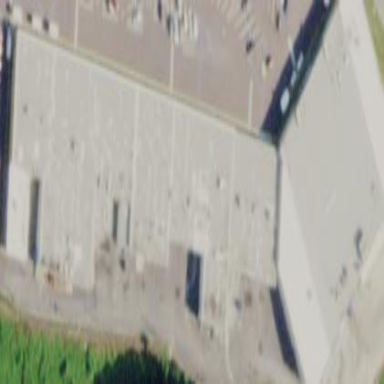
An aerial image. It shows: Retail building.